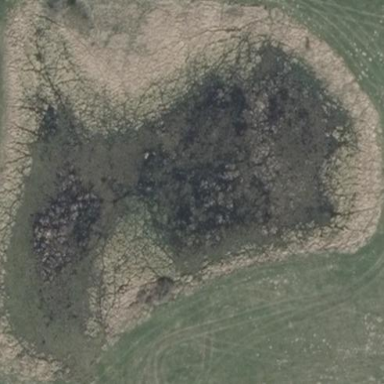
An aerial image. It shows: Marsh wetland.